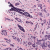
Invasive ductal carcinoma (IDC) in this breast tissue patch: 1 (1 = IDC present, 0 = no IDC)